Interaction volume radius: 5 \u00c5
Interaction volume height: 20 \u00c5
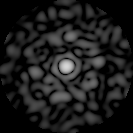
Disorder parameter: 0.8414